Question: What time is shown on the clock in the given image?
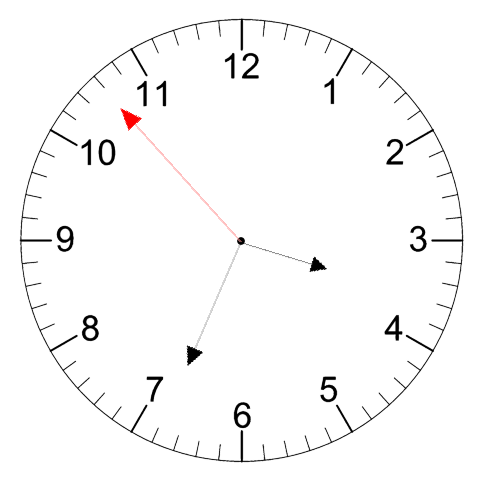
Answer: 03:33:53